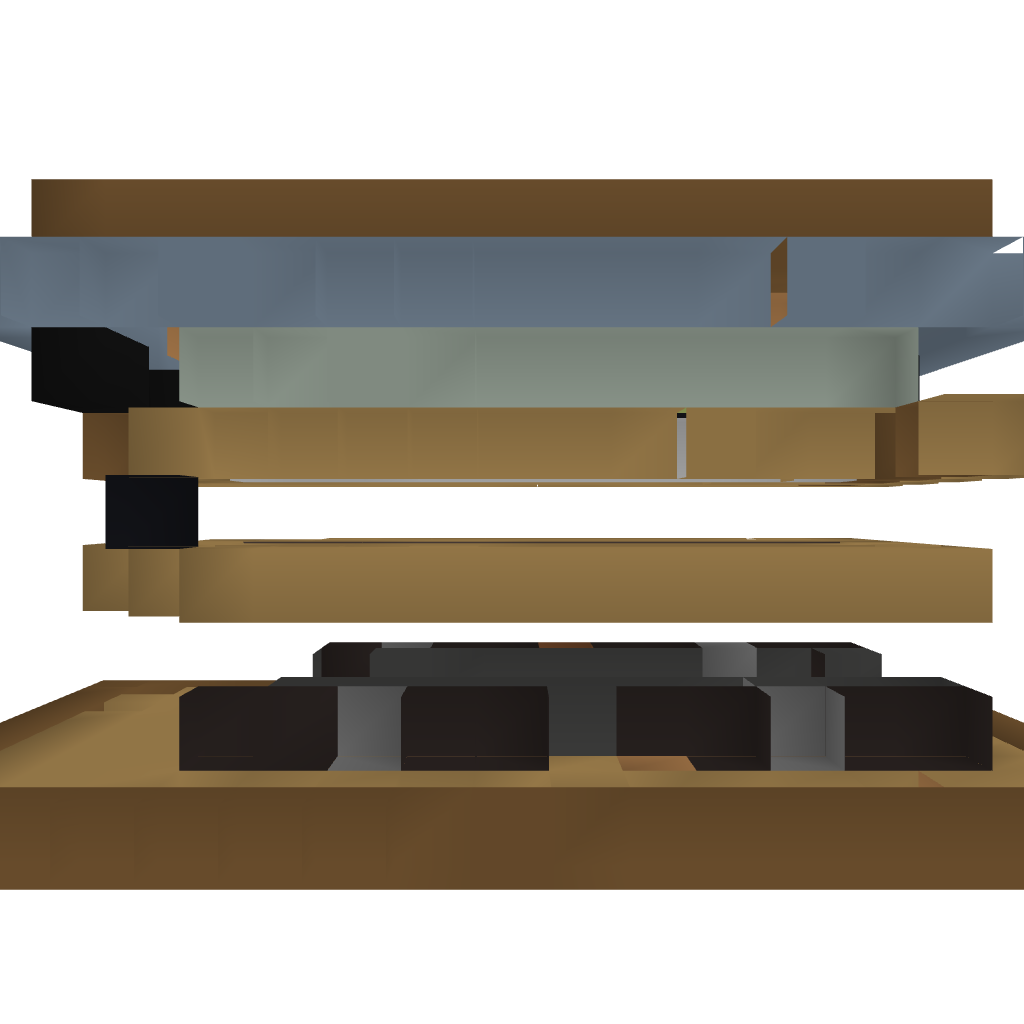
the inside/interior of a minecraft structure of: Chicken Farm